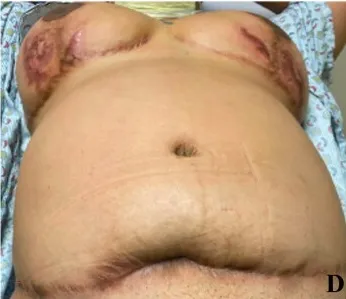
D: Abdomen after 8 months of treatment.
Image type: medical_photograph (skin_photograph)